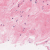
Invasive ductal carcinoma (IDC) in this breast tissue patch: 0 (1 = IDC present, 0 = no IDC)